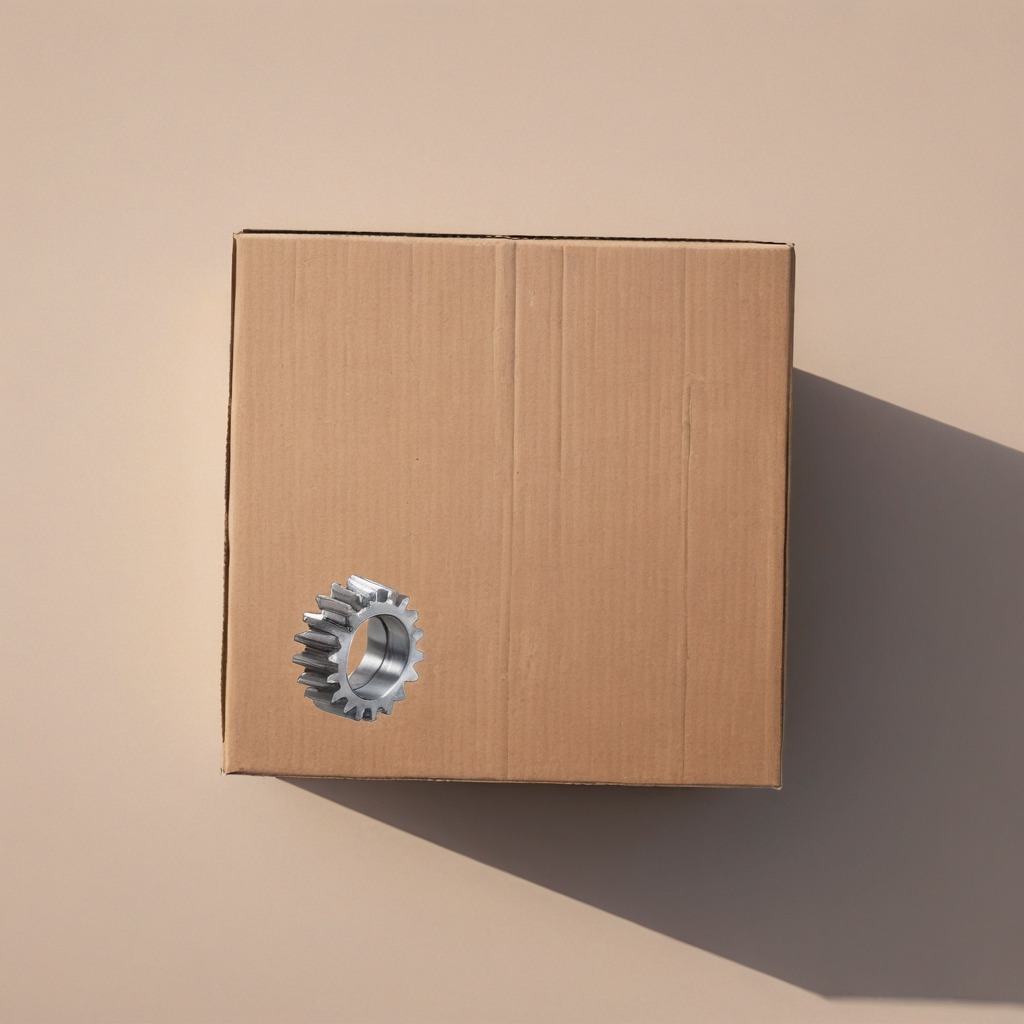
A steel gear with teeth is lying on a clean dry cardboard box surface in an outdoor workshop during daytime bright natural light soft shadows slightly creased but